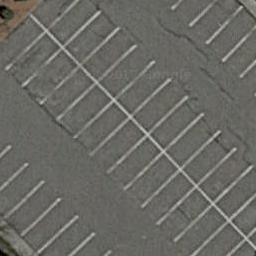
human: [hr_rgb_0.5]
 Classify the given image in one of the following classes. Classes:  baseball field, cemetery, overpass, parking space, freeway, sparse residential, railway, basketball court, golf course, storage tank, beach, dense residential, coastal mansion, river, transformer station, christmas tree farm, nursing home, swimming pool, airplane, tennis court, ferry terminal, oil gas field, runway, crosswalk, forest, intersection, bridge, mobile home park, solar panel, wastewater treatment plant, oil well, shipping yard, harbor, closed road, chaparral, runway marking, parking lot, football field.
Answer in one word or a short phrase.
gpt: parking space